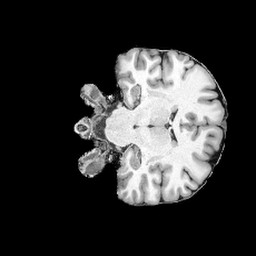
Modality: UNIT1
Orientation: coronal